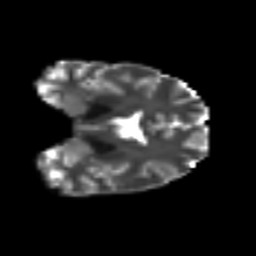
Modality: T2w
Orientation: coronal
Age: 34
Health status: ill
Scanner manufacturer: philips
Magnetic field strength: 3 T
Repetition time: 9 s
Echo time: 0.127 s